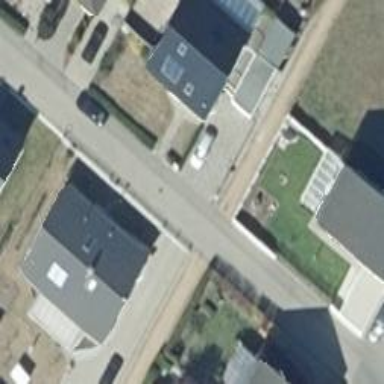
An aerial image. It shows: Paved residential road.